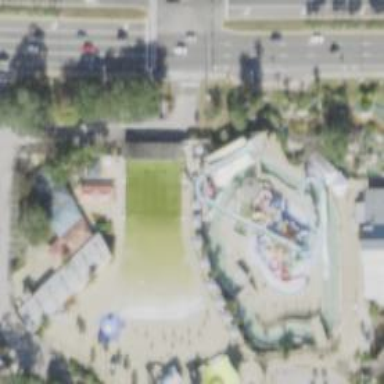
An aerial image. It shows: Water slide attraction.